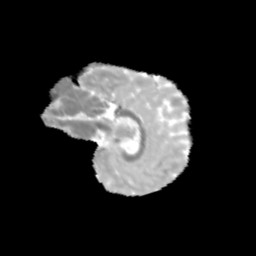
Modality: MD
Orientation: sagittal
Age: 10
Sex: female
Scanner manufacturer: siemens
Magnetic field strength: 3 T
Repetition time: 3.8 s
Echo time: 0.07 s